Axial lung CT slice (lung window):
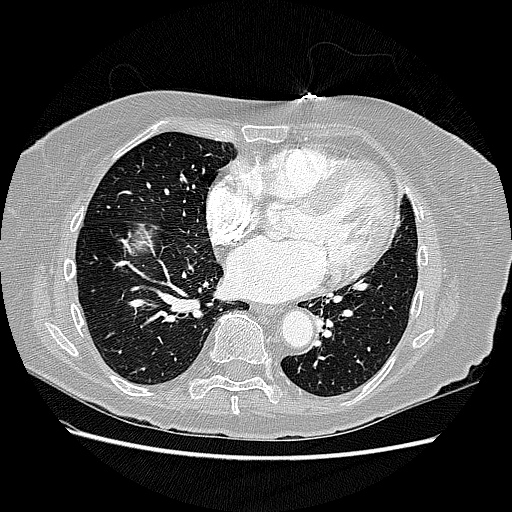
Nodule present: no